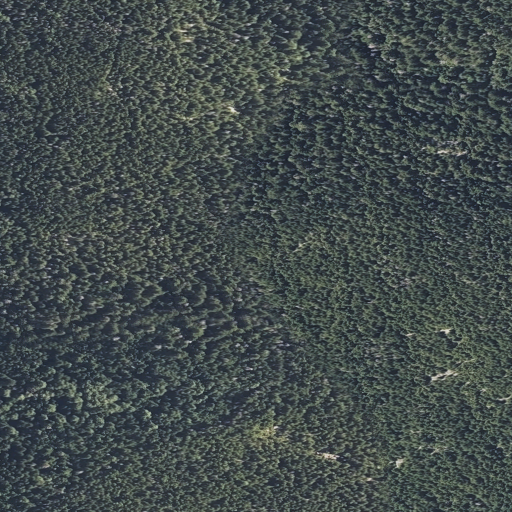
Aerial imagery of mountain in Maine named Columbus Mountain containing evergreen forest and mixed forest